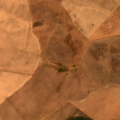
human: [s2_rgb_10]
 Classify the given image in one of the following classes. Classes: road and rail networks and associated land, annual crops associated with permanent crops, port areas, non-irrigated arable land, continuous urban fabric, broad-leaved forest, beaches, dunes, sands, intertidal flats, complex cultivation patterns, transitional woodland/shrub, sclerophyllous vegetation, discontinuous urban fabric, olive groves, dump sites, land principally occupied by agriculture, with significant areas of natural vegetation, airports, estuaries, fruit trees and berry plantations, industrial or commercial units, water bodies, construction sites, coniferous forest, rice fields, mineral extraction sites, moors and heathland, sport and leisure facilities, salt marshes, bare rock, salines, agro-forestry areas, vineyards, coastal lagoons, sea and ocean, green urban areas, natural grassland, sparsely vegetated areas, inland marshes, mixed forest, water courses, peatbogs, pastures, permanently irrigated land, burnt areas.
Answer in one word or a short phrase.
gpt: non-irrigated arable land